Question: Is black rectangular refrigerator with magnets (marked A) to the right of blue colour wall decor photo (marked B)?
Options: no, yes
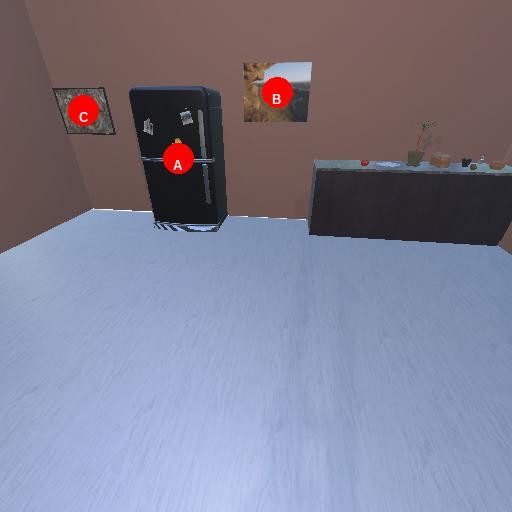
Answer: no